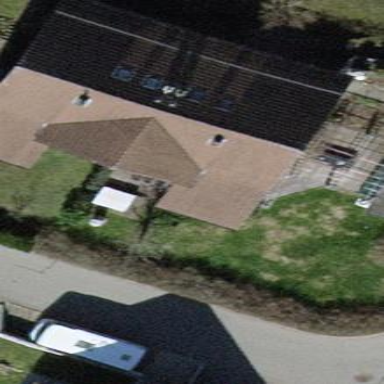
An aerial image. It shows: Semidetached house with gabled roof oriented across.